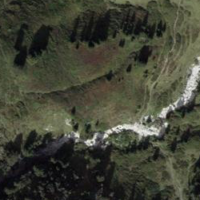
EUNIS habitat code: 26
Species observed at this site:
Vaccinium myrtillus
Vaccinium uliginosum